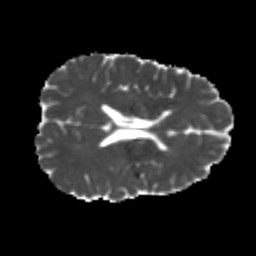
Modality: MD
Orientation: axial
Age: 22
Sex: male
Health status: healthy
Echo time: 0.074 s